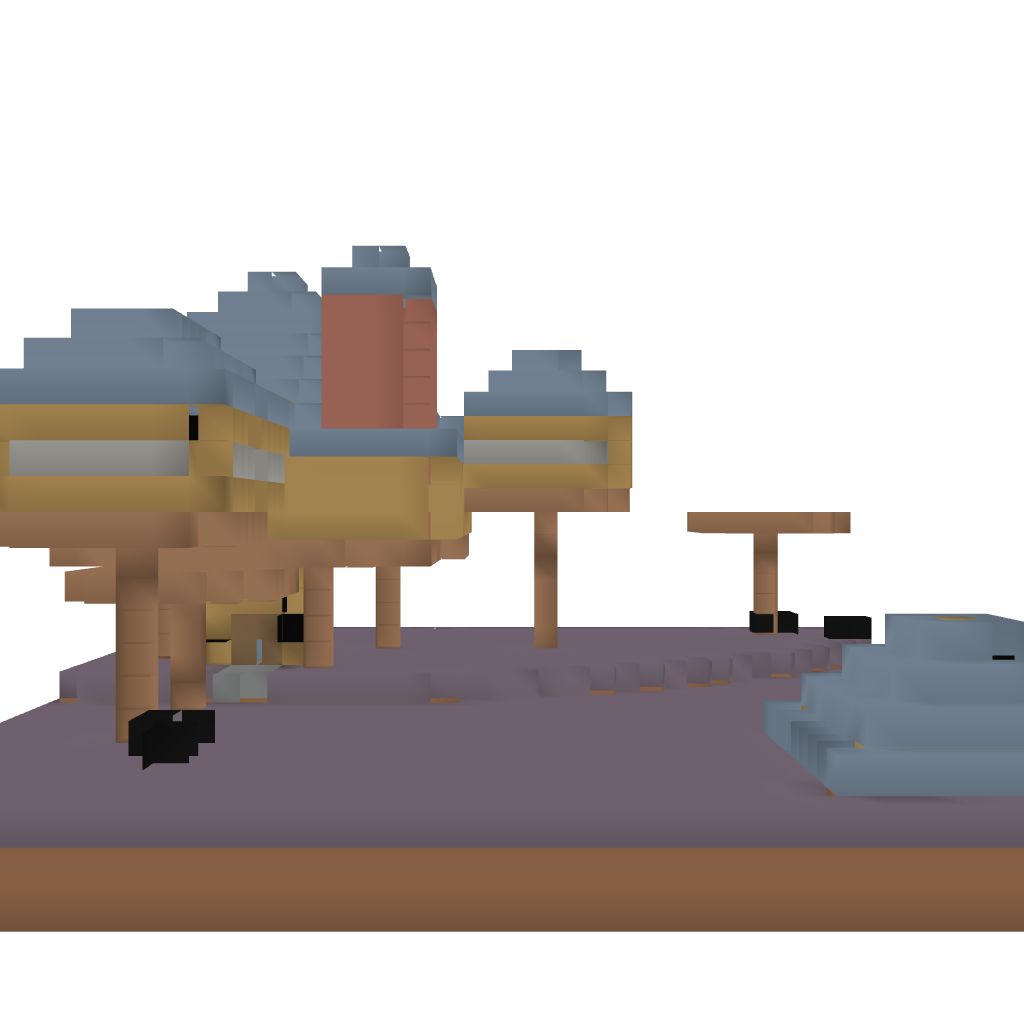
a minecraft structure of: Mushroom house 1